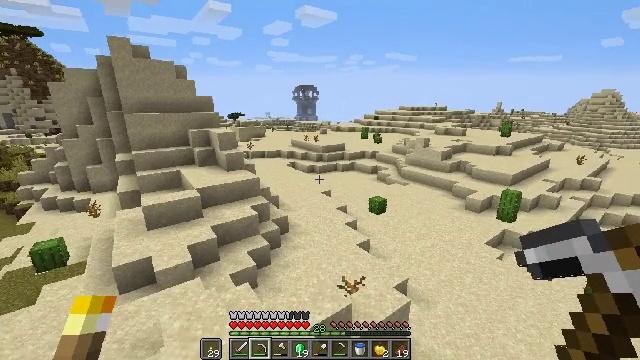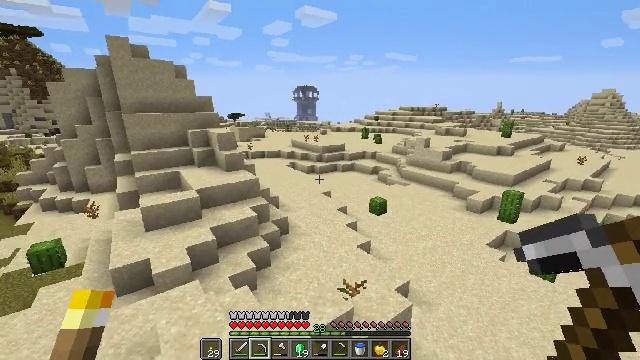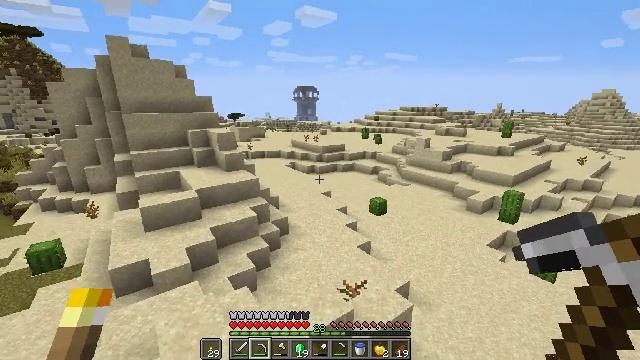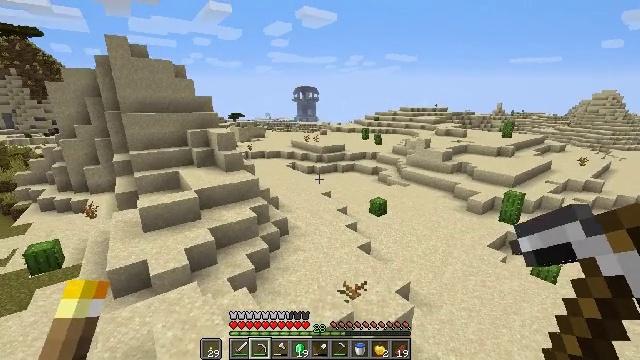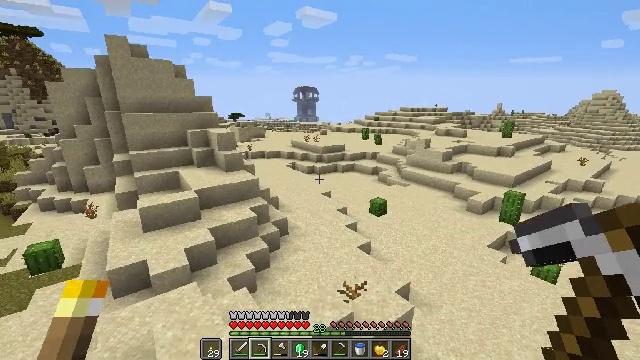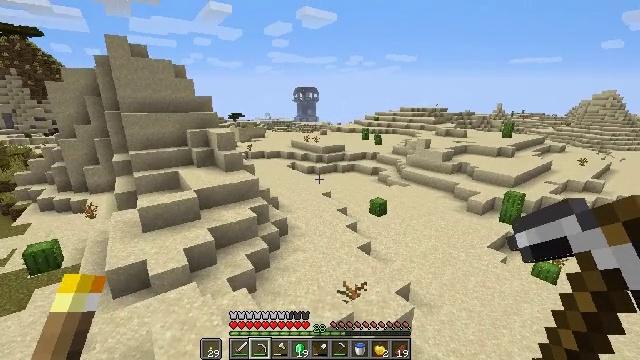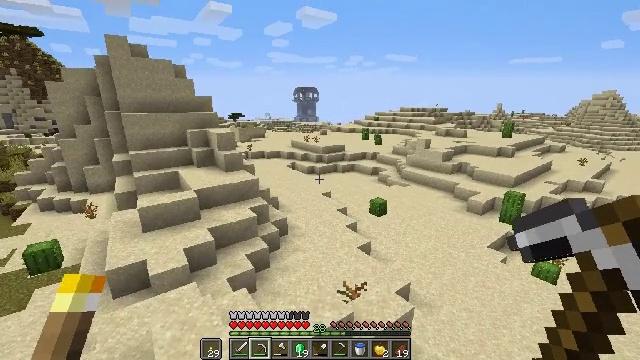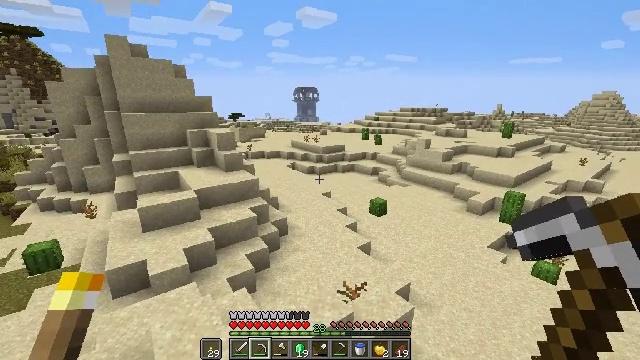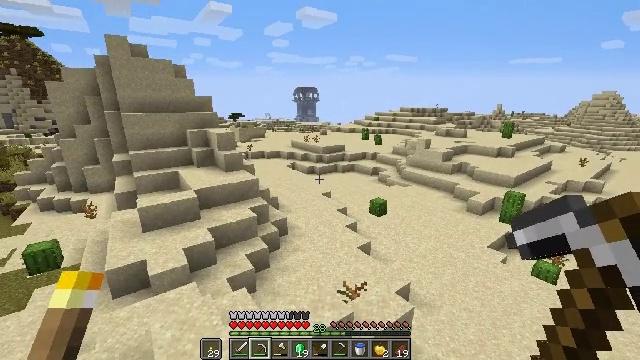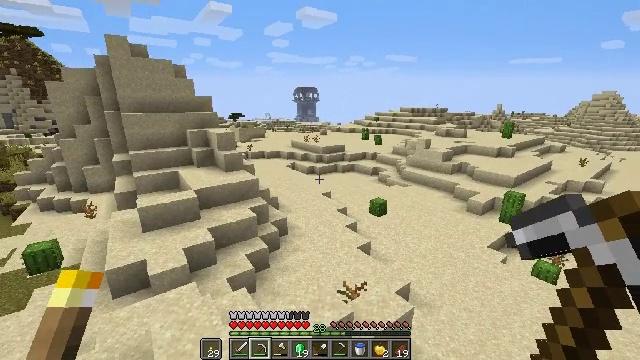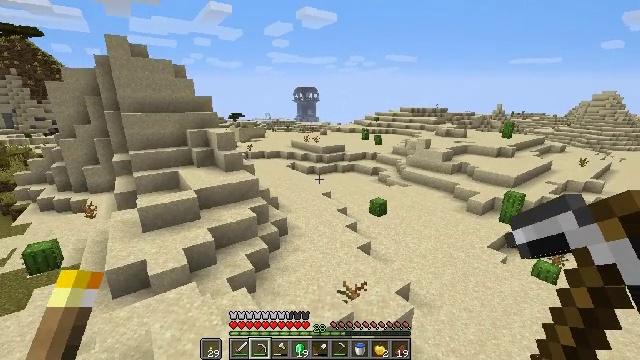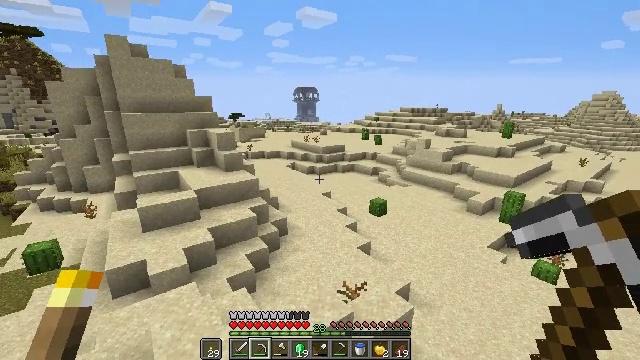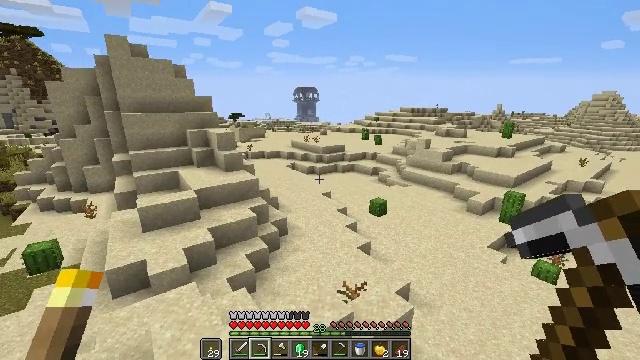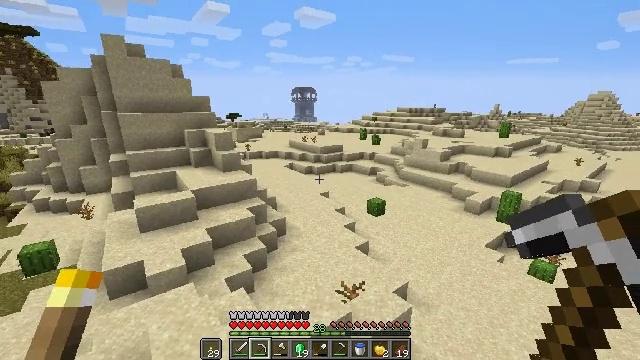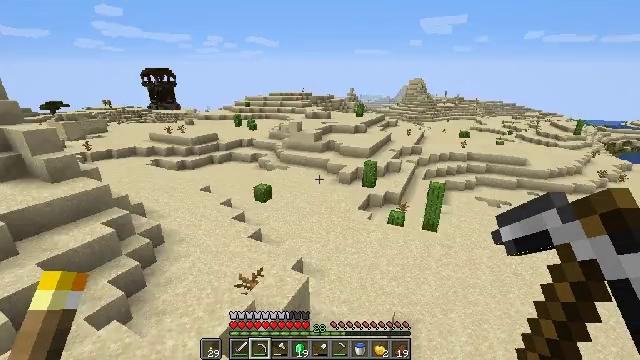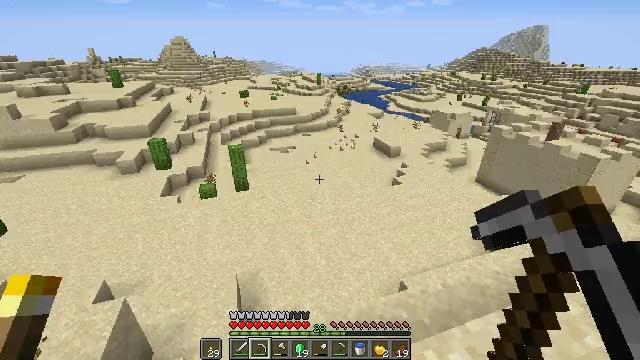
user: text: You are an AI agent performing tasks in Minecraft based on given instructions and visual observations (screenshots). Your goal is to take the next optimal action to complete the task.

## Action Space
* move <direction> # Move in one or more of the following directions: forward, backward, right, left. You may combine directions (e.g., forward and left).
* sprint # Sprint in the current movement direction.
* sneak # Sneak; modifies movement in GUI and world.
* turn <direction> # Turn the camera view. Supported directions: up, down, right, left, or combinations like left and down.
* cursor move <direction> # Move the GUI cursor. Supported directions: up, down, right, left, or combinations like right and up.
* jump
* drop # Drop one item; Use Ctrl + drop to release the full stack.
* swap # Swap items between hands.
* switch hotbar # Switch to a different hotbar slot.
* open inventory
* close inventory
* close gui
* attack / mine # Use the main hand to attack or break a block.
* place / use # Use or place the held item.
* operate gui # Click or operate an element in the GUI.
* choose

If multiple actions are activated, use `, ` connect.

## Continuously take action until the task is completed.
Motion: motion action
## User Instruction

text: Break the hay block to collect it.
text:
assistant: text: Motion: no_op
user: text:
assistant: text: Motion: no_op
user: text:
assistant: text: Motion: no_op
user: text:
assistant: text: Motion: no_op
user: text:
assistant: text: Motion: no_op
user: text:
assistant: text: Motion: no_op
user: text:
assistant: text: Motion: no_op
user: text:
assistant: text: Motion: no_op
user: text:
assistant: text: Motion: no_op
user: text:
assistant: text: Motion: no_op
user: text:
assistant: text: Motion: no_op
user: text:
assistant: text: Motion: no_op
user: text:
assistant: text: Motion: no_op
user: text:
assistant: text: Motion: turn right and down
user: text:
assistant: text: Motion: move right, turn right and down
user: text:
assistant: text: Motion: move right, turn right and down
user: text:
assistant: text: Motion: move right, turn right and down
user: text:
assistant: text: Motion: move right, sprint, turn right
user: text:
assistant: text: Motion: move forward and move right, sprint
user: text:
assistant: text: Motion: move forward and move right, sprint
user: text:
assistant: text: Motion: move forward and move right, sprint
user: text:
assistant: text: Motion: move forward and move right, sprint
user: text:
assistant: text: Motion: move forward, sprint
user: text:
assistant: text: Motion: move forward, sprint
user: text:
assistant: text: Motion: move forward, sprint
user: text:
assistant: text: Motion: move forward, sprint
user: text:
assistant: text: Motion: move forward, sprint
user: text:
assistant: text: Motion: move forward, sprint
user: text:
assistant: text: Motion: move forward, sprint
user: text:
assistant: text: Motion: move forward, sprint